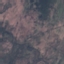
Land use / land cover: HerbaceousVegetation